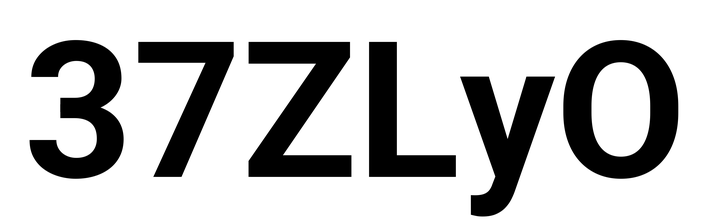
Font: Roboto_Bold